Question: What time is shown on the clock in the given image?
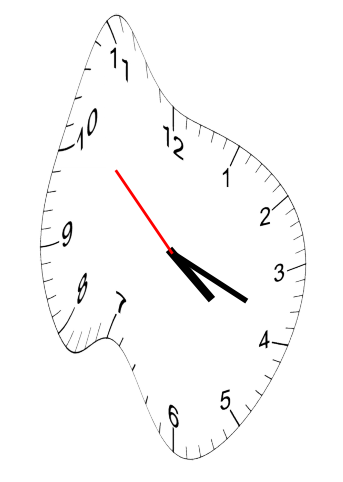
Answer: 04:18:52